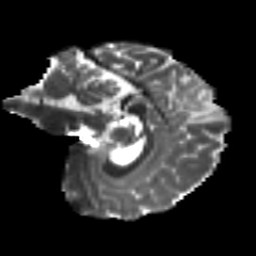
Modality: T2w
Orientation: sagittal
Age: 21
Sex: female
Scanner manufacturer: siemens
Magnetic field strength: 3 T
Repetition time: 8.8 s
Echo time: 0.085 s